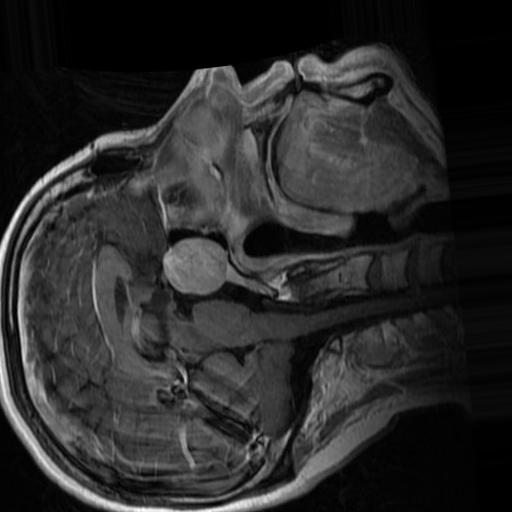
Label: brain_tumor